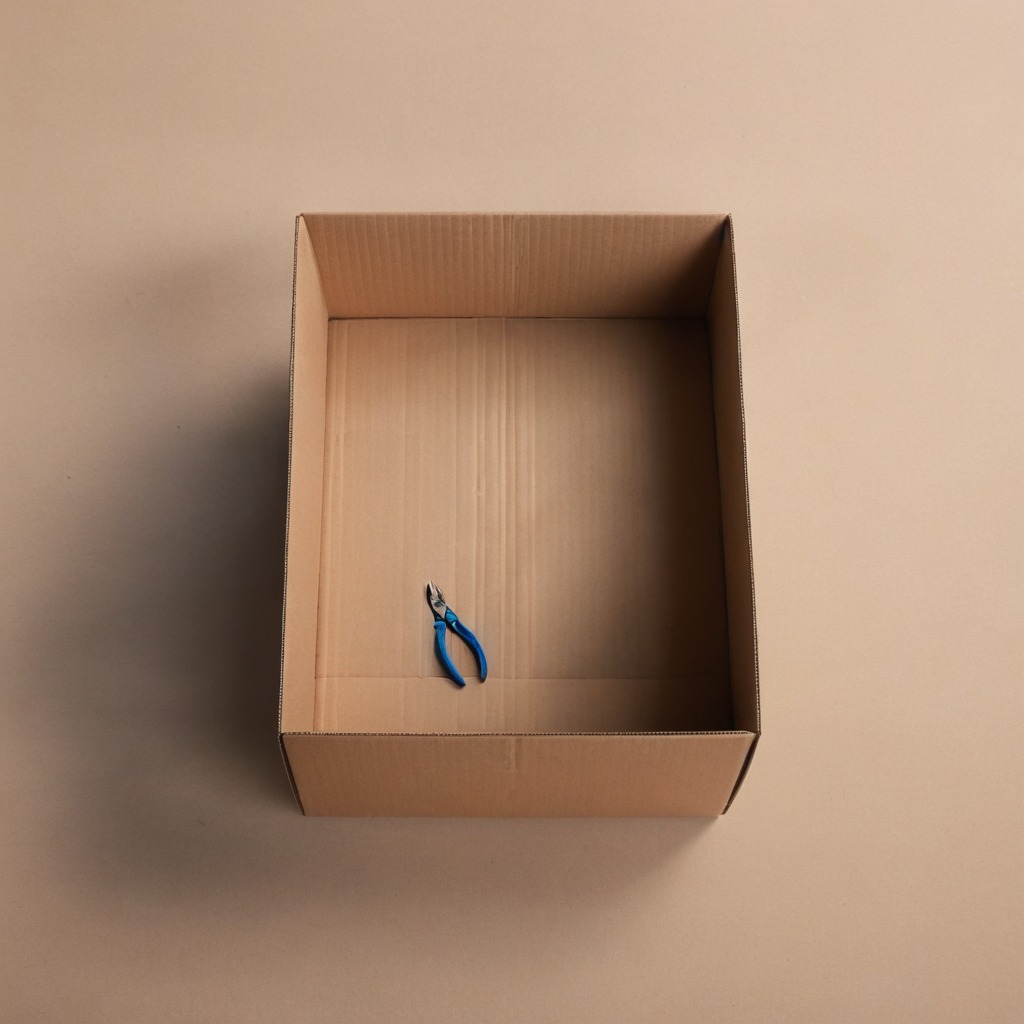
A plier is lying on the cardboard box surface in an outdoor workshop during daytime bright natural light soft shadows slightly creased but